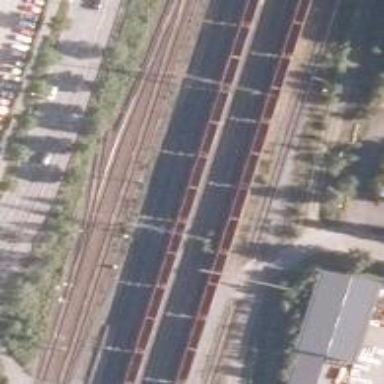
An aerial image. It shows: Railway signal.